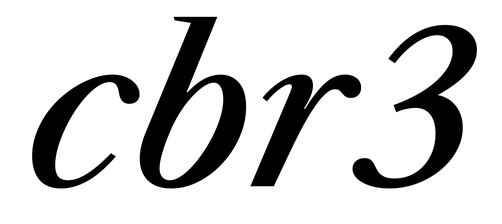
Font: LibreCaslonText-Italic_Medium_Italic